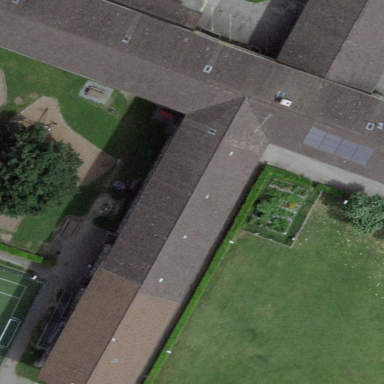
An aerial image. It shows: School building.